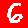
Digit: 6